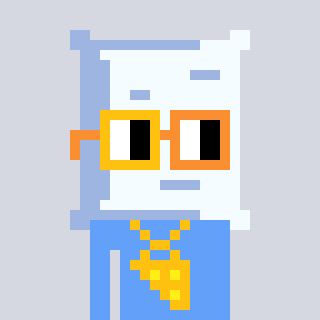
a pixel art character with square yellow and orange glasses, a pillow-shaped head and a blue-colored body on a cool background